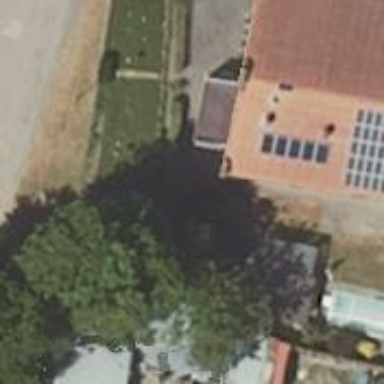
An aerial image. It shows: Simple house.